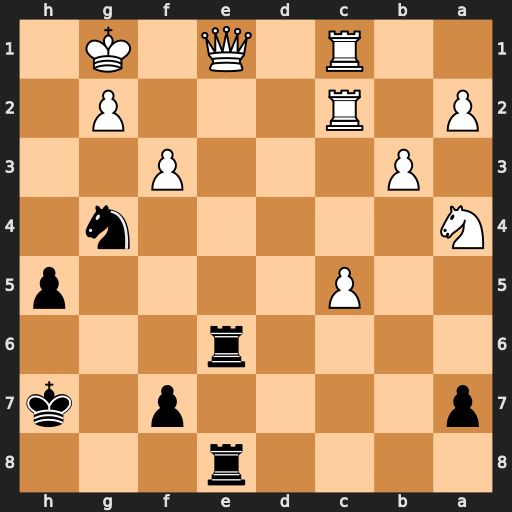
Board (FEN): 4r3/p4p1k/4r3/2P4p/N5n1/1P3P2/P1R3P1/2R1Q1K1
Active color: b
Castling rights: -
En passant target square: -
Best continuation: Rxe1+ Rxe1 Rxe1#